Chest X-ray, AP view. Patient: 42 years old, sex M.
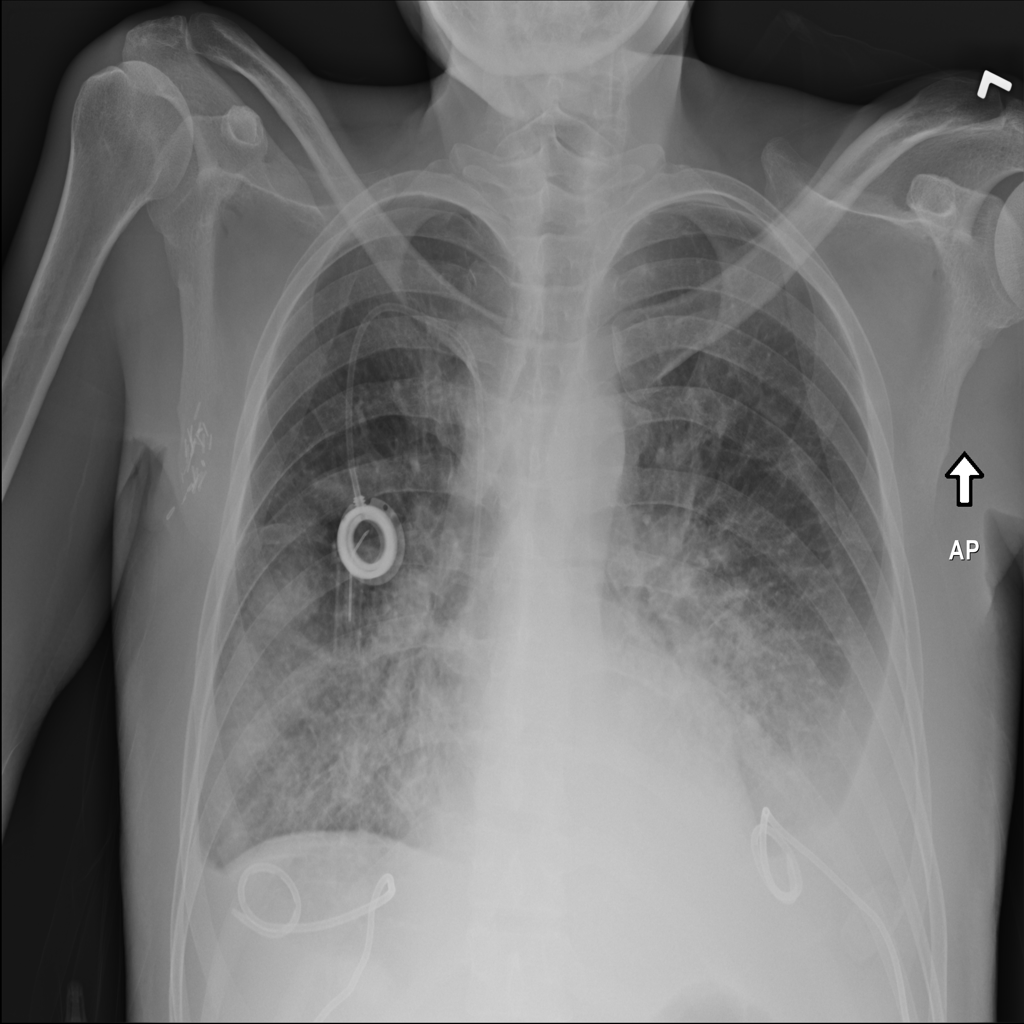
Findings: Effusion